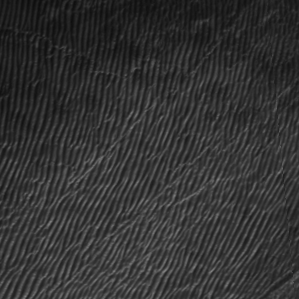
Label: frost